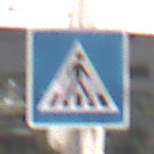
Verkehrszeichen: FussgaengerueberwegLinks
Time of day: Midday
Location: Outdoor (Urban)
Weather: Overcast
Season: NotSpecified
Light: Natural